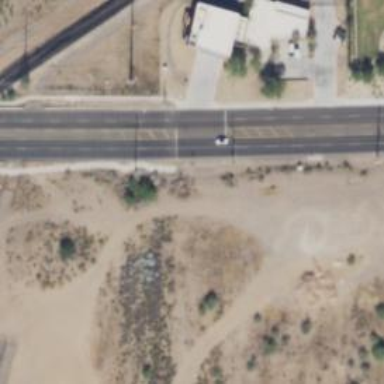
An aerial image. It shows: Secondary road with asphalt surface.